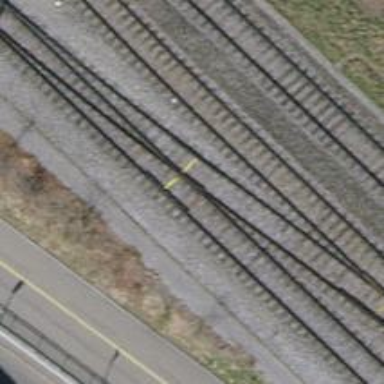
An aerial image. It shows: Single-track electrified railway siding with contact line.